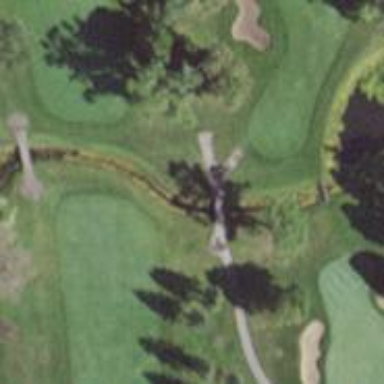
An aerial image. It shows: Water hazard on golf course.